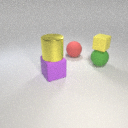
large green rubber sphere to the right of large red rubber sphere